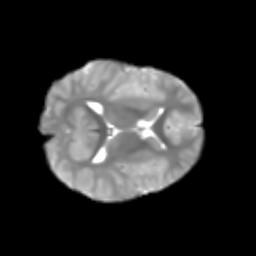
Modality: T2w
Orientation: axial
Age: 6
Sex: male
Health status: healthy